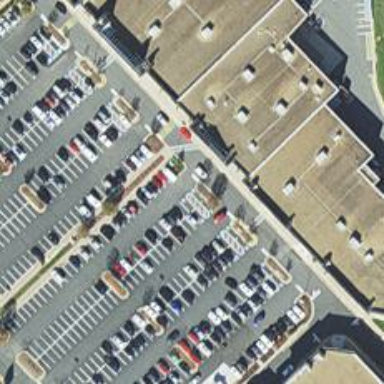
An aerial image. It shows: Parking space.